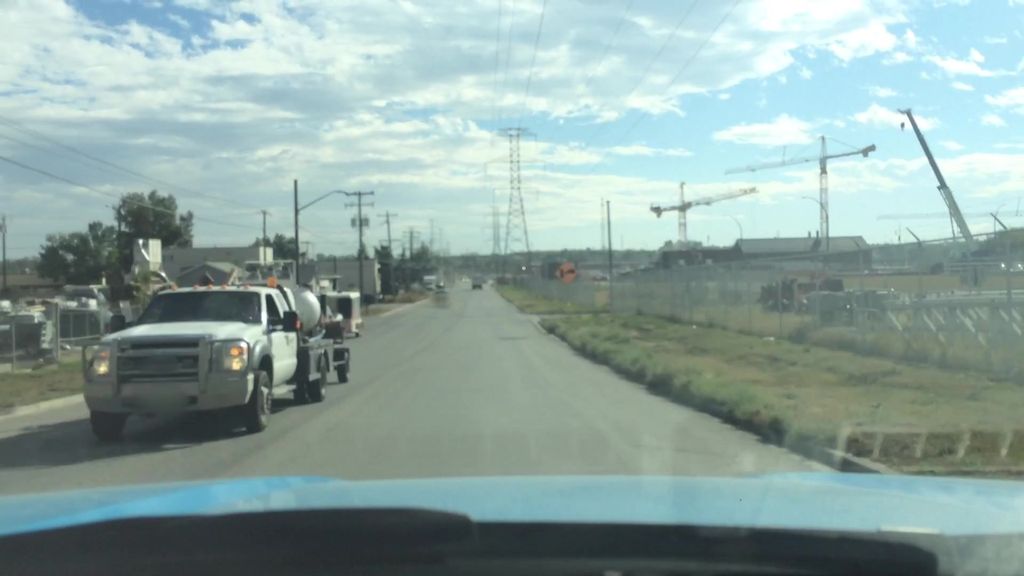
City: calgary